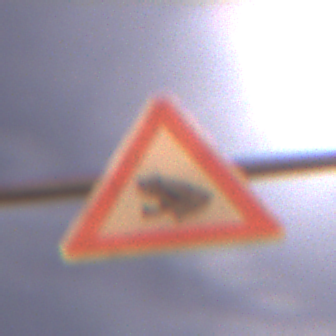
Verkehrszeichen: AmphibienwanderungRechts
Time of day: Night
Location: Outdoor (Suburban)
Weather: PartlyCloudy
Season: NotSpecified
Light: Artificial